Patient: sex M, age 43
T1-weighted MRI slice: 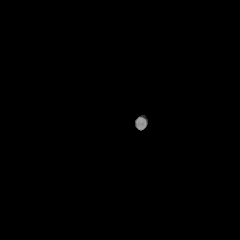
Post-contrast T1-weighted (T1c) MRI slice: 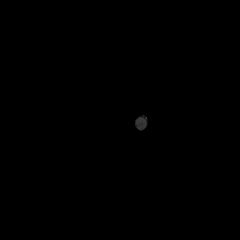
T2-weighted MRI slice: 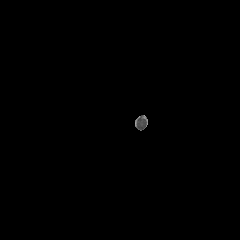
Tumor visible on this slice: no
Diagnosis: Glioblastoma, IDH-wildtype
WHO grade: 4